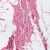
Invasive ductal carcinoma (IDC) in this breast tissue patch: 0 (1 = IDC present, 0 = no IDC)